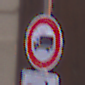
Verkehrszeichen: VerbotFuerKraftfahrzeugeUeberDreiKommaFuenfTonnen
Zusatzzeichen unten: RichtungsangabeDurchPfeile4
Umgebung: Outdoor, Urban
Tageszeit: MorningAfternoon
Wetter: PartlyCloudy
Licht: Natural
Jahreszeit: NotSpecified
Kontrast: MediumContrast